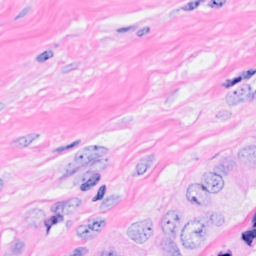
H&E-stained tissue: Breast